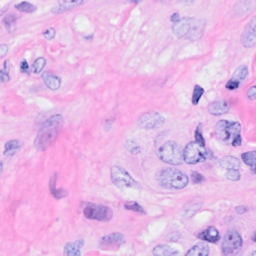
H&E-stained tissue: Breast